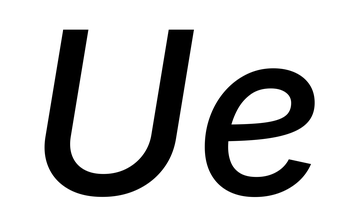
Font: Inter-Italic_Medium_Italic